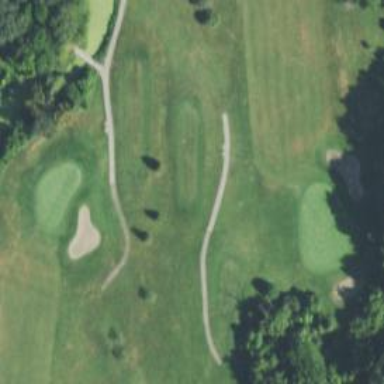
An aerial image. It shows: Path for both roads and golfers.